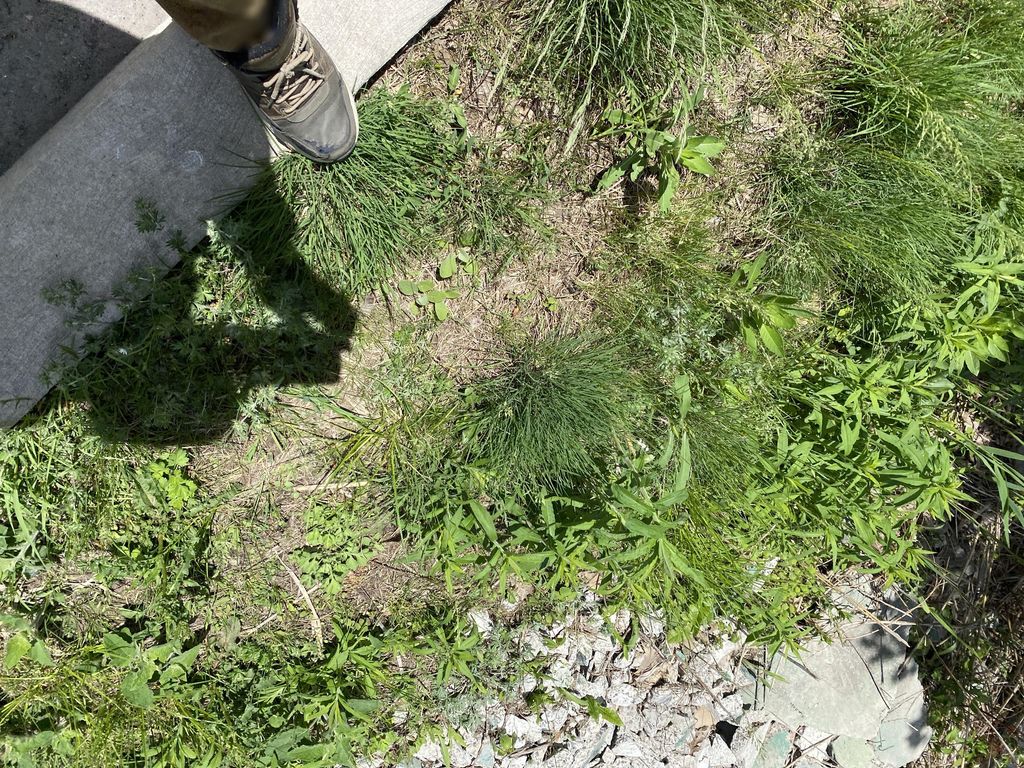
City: montreal